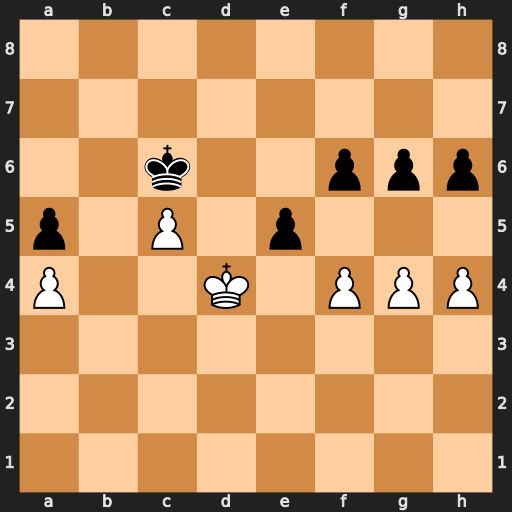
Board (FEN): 8/8/2k2ppp/p1P1p3/P2K1PPP/8/8/8
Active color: w
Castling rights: -
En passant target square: -
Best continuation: fxe5 fxe5+ Kxe5 Kxc5 Kf6